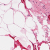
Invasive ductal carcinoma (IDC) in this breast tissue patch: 0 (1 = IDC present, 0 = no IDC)